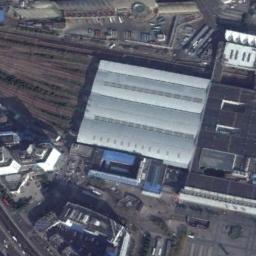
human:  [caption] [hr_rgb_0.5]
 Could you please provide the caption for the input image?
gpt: Many buildings of different shapes are beside the railway station .

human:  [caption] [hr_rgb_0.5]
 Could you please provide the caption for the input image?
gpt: The railway station is next to some buildings .

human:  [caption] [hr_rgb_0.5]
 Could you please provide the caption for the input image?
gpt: The railway station has some railways and a white building and some other buildings are next to the railway station .

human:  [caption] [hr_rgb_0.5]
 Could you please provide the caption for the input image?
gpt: There is a fully equipped railway station in the city .

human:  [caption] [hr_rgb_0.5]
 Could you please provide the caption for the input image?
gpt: There are some buildings around the white railway station .